Question: Here's a screenshot of what I'm dealing with:

As you can see, the spacing between all of the words (tutorials, blog, news, contact) isn't the same. I have the divs set an equal distance apart and the text-align equal to center. So, I'm guessing the reason for this problem is that the length of each word isn't the same.
So, any idea on how I could calculate how wide each word is and space them accordingly?
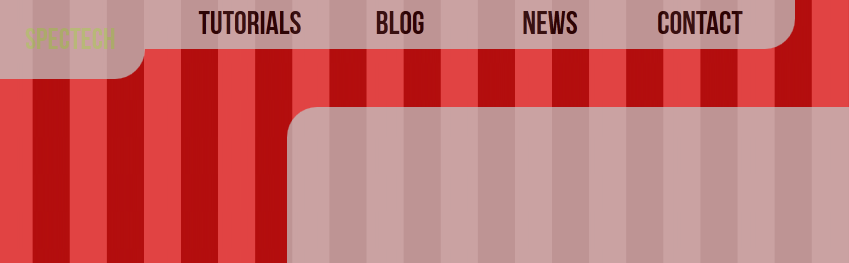
Answer: <URL>
Basically set a fixed margin-right between your div's and you should be set :)